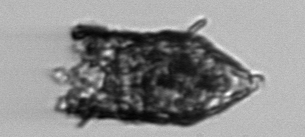
Label: Tintinnopsis